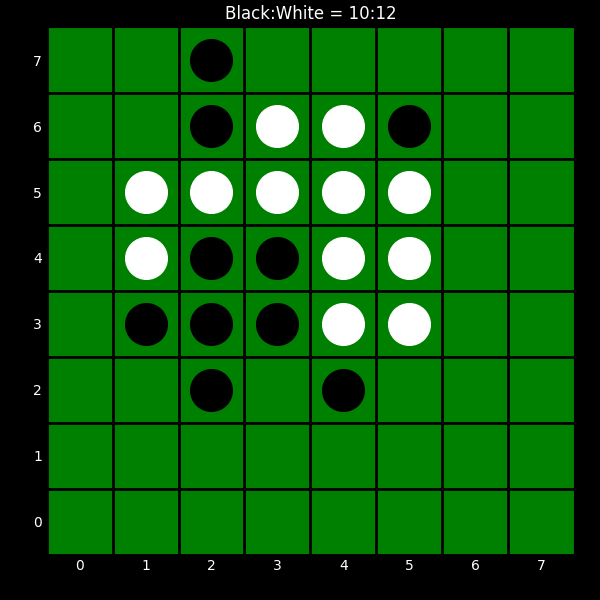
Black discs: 10
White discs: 12